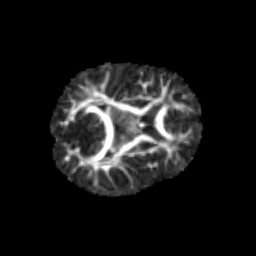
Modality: FA
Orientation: axial
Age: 7
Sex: female
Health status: healthy